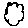
Label: cloud